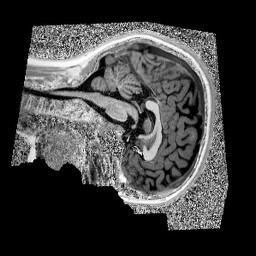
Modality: UNIT1
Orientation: sagittal
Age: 12
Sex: male
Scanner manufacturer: siemens
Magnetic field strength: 3 T
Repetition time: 4 s
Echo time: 0.00299 s